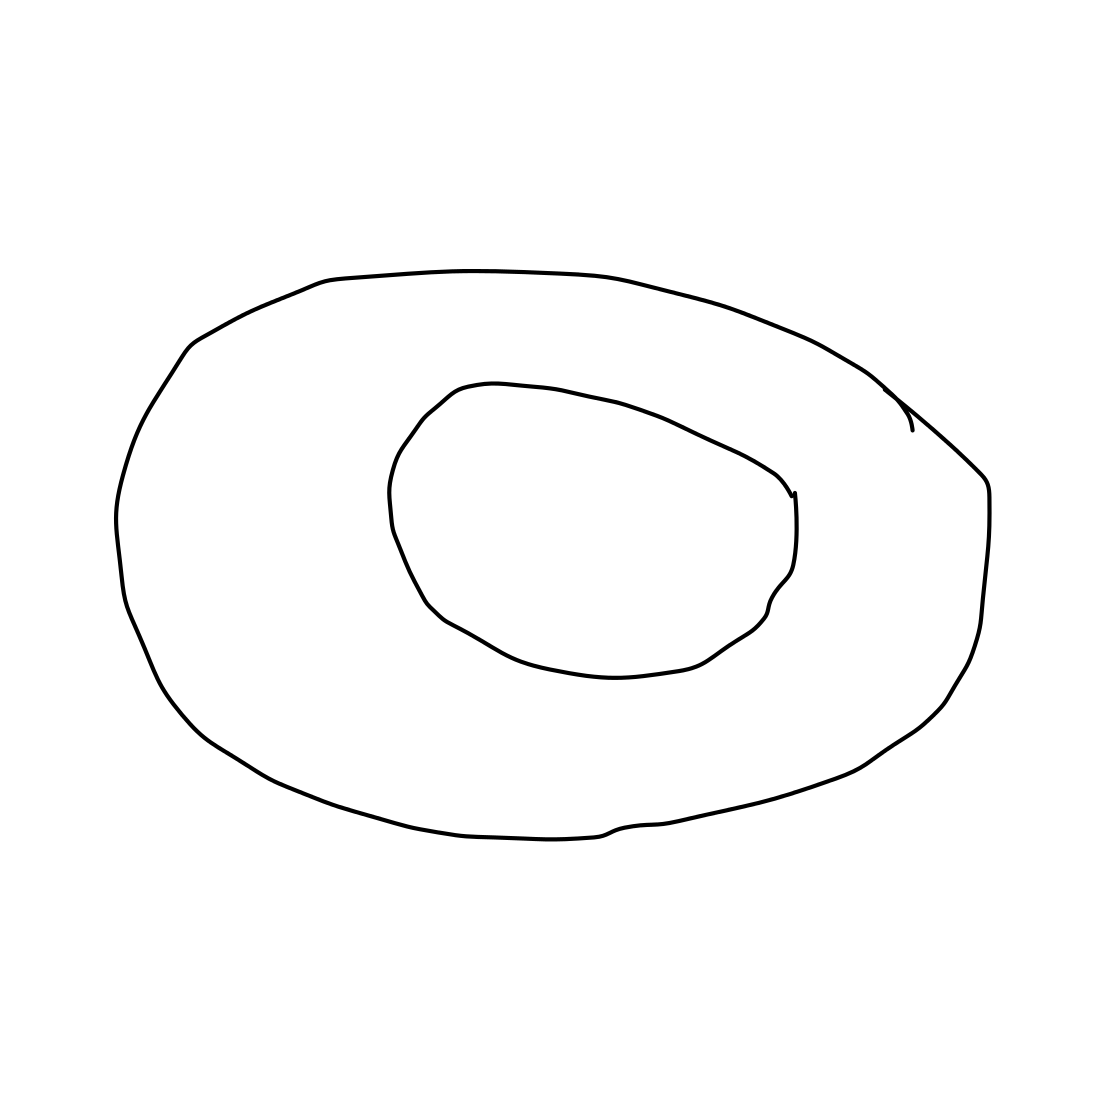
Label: donut